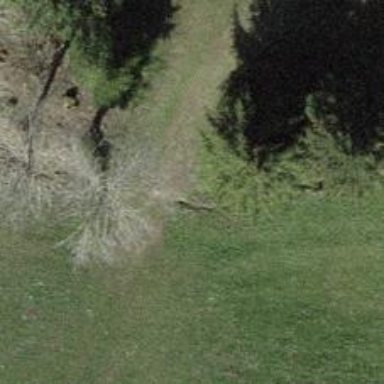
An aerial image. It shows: Culvert tunnel underneath ditch.